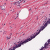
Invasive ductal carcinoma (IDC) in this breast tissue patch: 0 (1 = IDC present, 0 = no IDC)